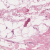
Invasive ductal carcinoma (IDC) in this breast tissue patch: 0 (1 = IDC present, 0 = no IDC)